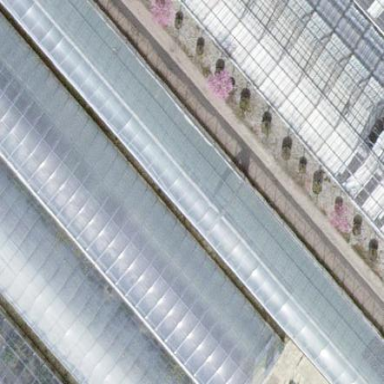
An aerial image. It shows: Greenhouse.